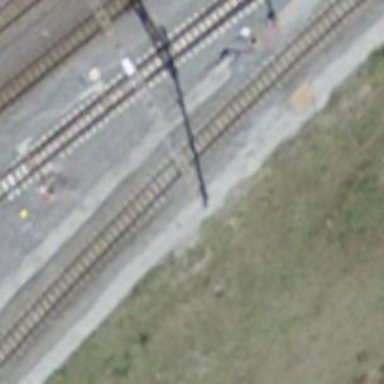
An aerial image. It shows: Railway signal.